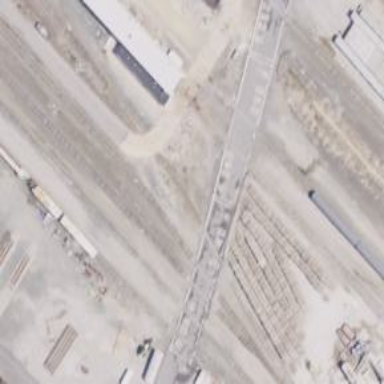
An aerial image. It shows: Railway level crossing.